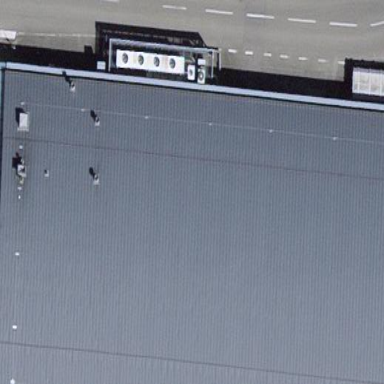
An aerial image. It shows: Retail building.